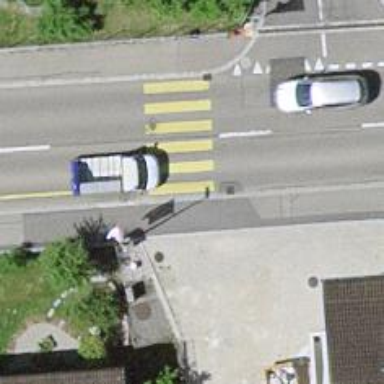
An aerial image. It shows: Uncontrolled zebra crossing with zebra markings.